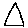
Label: triangle